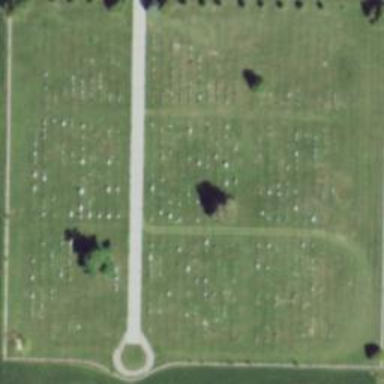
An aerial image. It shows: Cemetery.